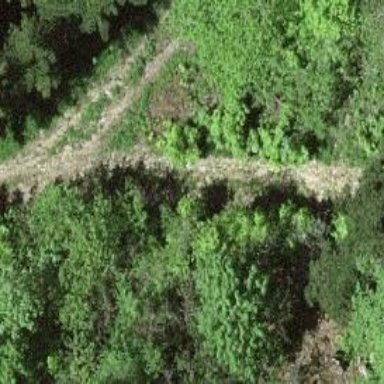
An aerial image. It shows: Track with grade 5 tracktype.